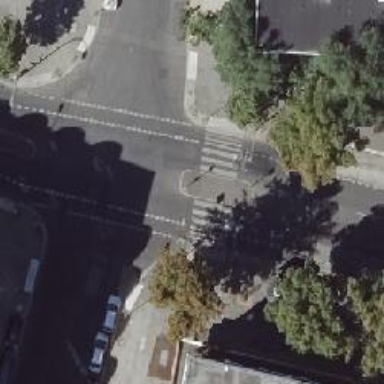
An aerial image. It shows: Tertiary road with asphalt surface. There is separate sidewalk and cycle lane on both sides.